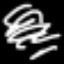
Label: squiggle